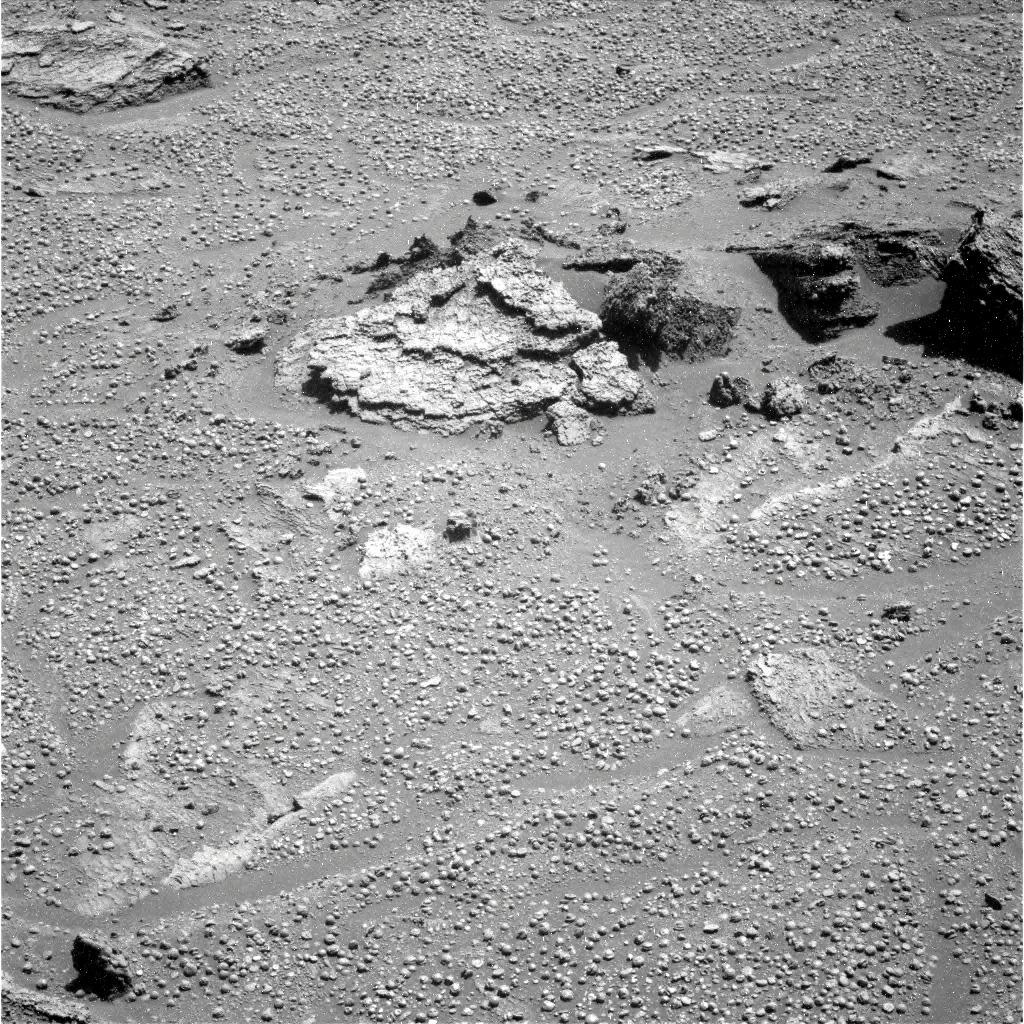
Terrain classes present: Bedrock, Gravel / Sand / Soil, Rock, Shadow